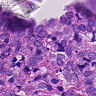
Metastatic tissue present: yes